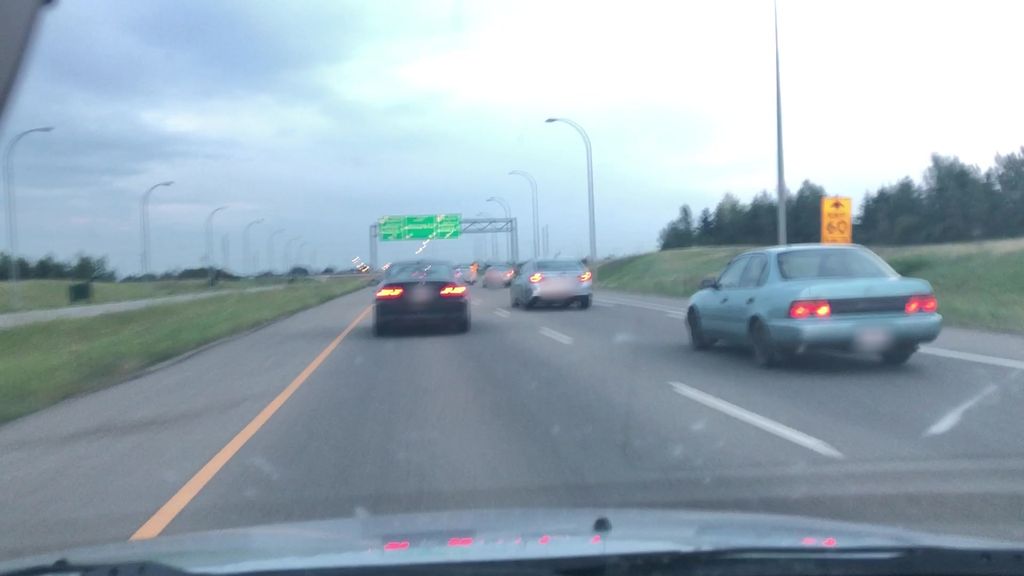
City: edmonton